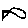
Label: fish